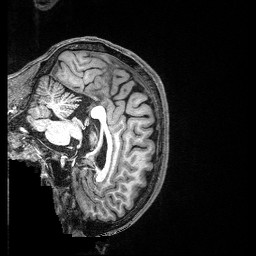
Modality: T1w
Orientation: sagittal
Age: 35
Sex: male
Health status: healthy
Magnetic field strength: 3 T
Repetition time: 2.53 s
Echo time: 0.00331 s